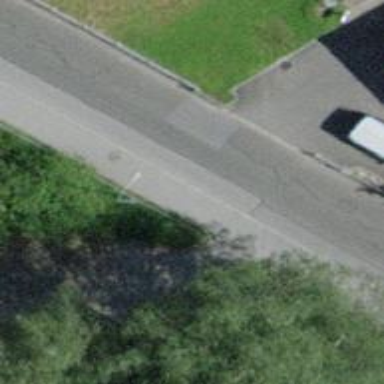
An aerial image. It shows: Smooth asphalt road in residential area.